Aerial crown-view tile of a tropical tree (Barro Colorado Island, Panama), acquired 20250818:
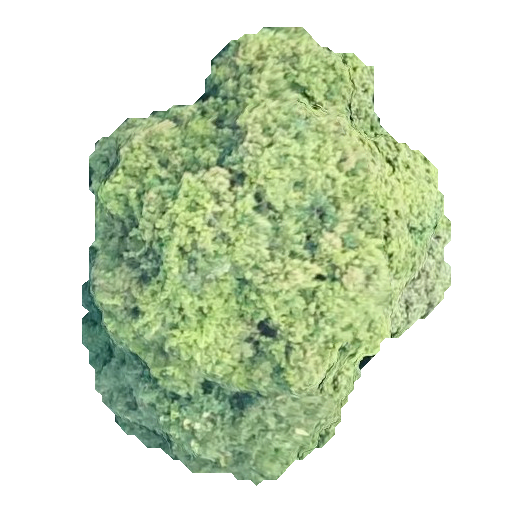
Species: Prioria copaifera
GBIF accepted scientific name: Prioria copaifera
Crown area: 167.747 m²